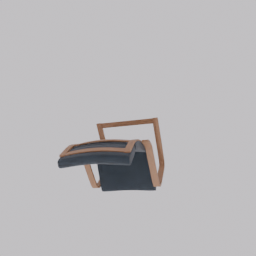
Label: furniture